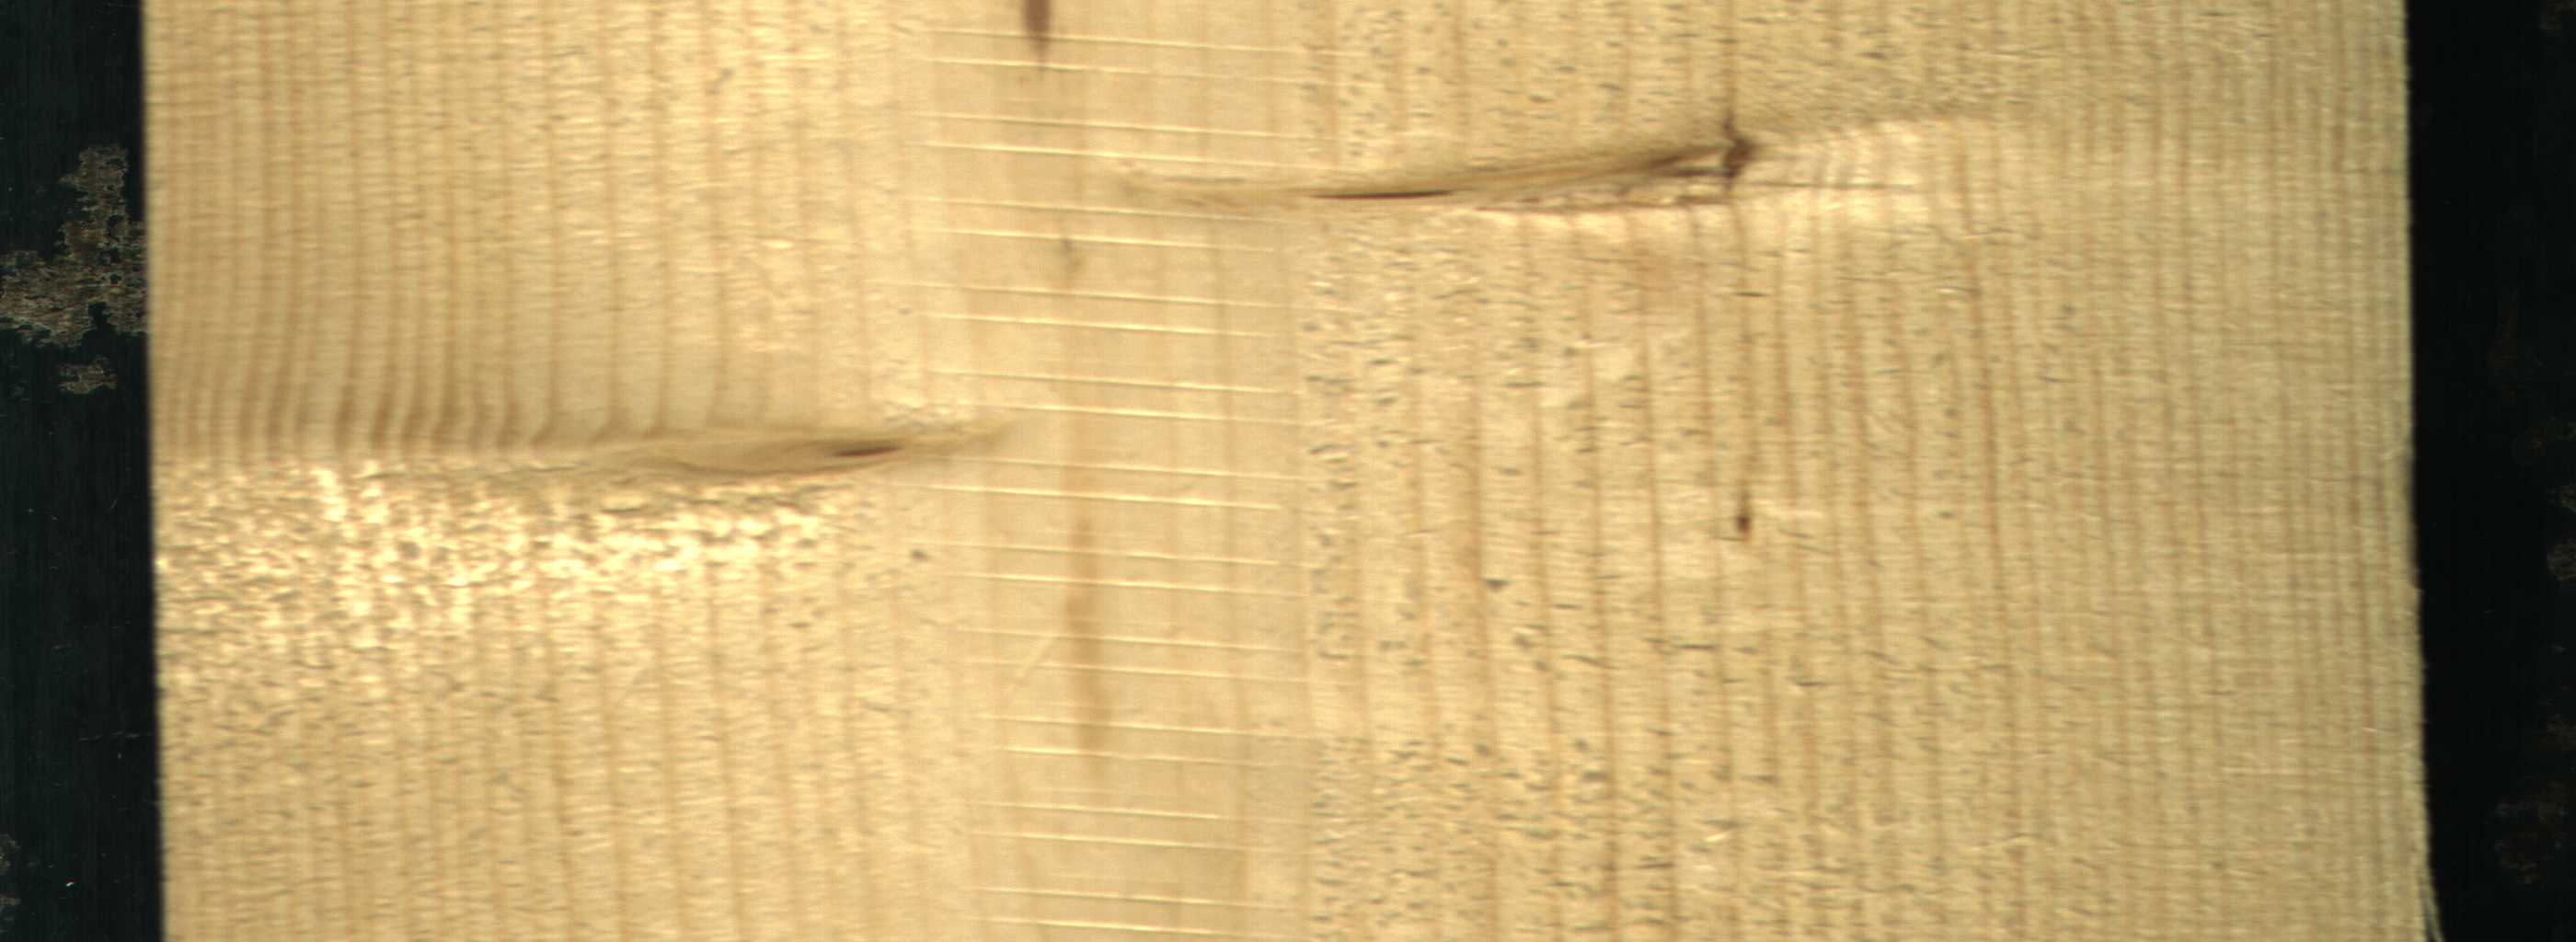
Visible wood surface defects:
Marrow
Live_Knot
Live_Knot
Live_Knot